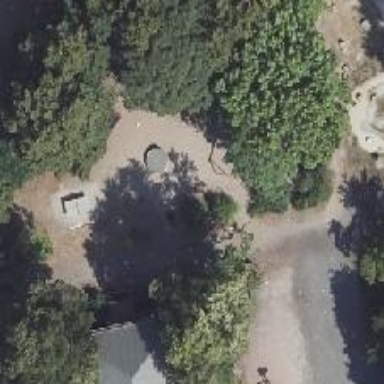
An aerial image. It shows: Playground featuring basket swing.